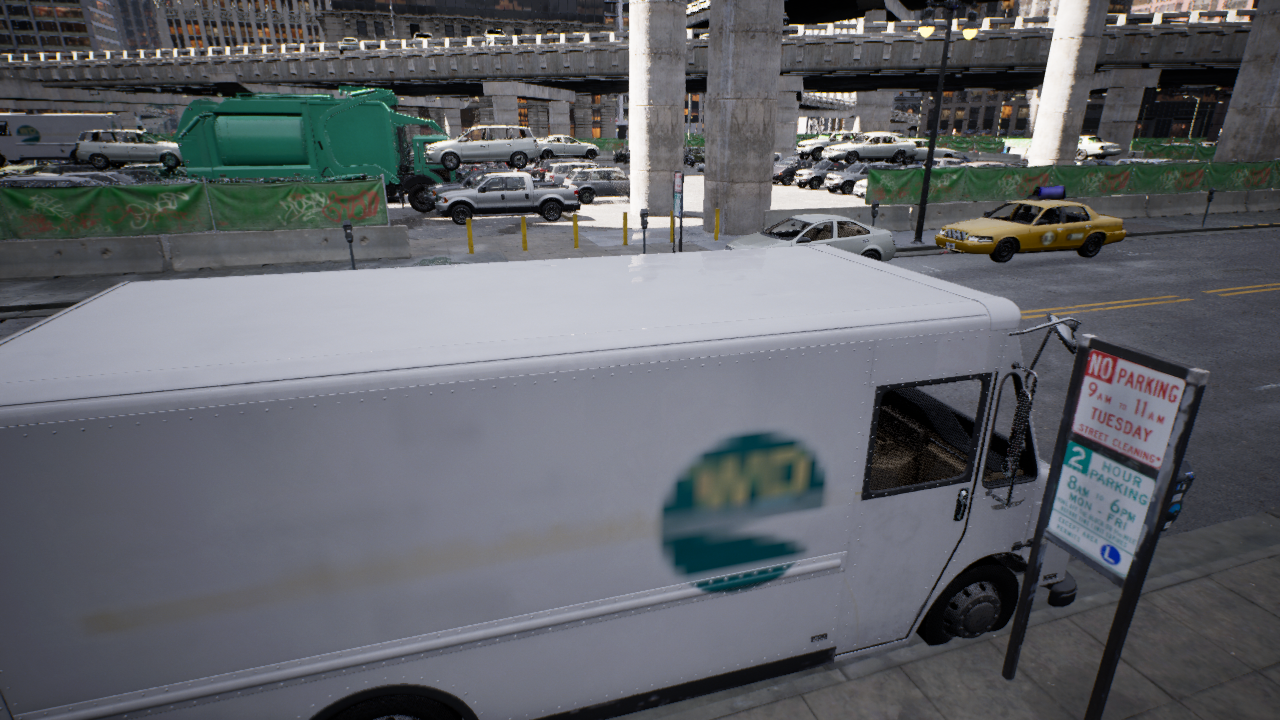
Venue: downtown
Lighting: clear day
Vehicle rig: sedan